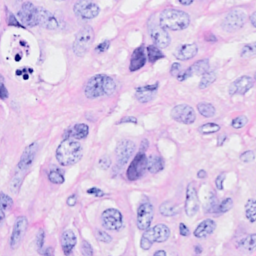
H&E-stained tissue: Breast